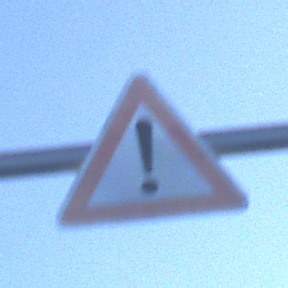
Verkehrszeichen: Gefahrenstelle
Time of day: MorningAfternoon
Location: Outdoor (Nature)
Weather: PartlyCloudy
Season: NotSpecified
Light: Natural